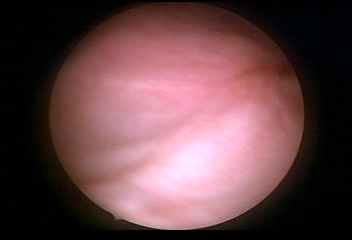
Modality: WLC
Class: Normal mucosa
Bladder cancer association: No